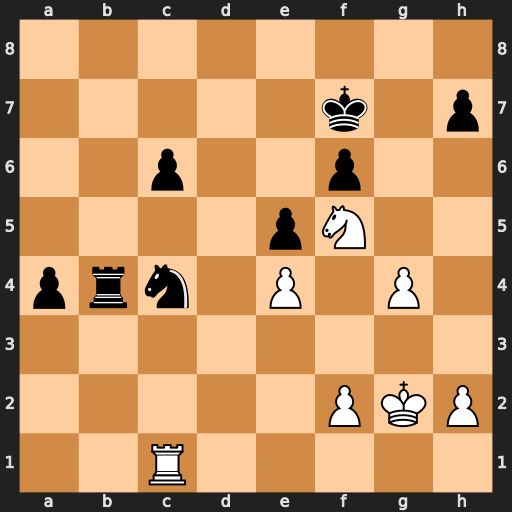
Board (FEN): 8/5k1p/2p2p2/4pN2/prn1P1P1/8/5PKP/2R5
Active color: w
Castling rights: -
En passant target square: -
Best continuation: Rxc4 Rxc4 Nd6+ Ke7 Nxc4